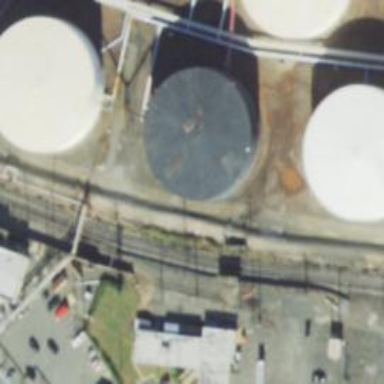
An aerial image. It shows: Storage tank that is man-made.